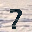
Label: 7